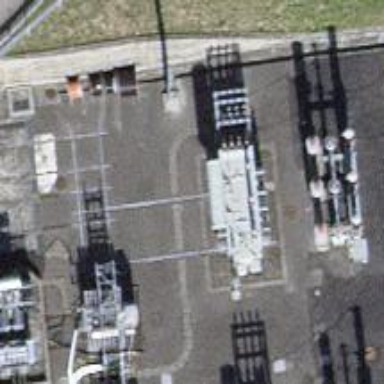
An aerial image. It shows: Transformer is shown.